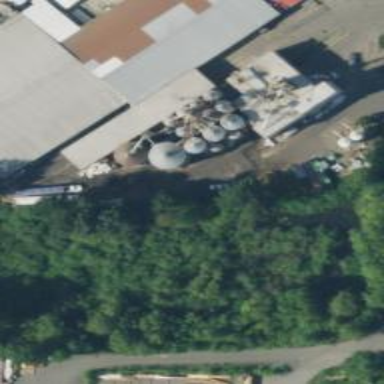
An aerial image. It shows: Silo.